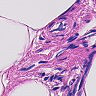
Metastatic tissue present: no